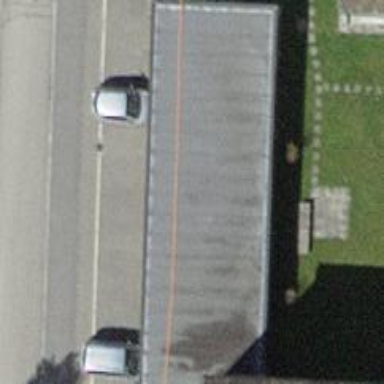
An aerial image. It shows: Garage.